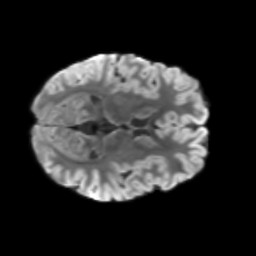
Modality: T2w
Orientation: axial
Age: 19
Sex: female
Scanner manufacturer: siemens
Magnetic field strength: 3 T
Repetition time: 3.23 s
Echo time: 0.0892 s